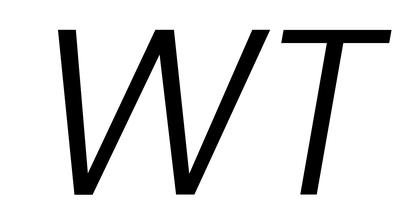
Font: Poppins-LightItalic